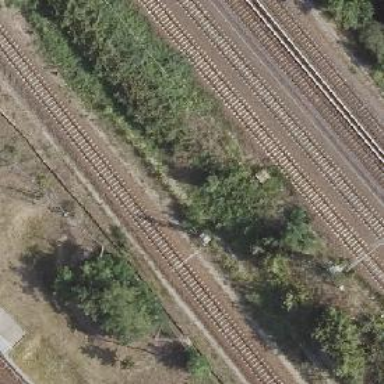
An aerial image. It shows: Catenary mast for power lines.